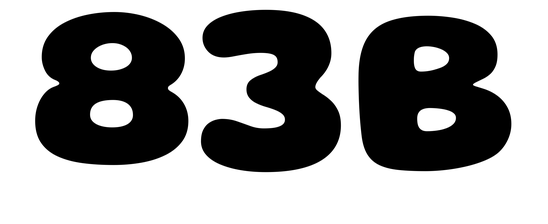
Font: Gluten_ExtraBold